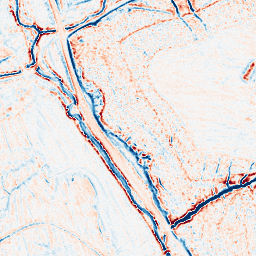
Category: edge_preserving
Decomposition family: bilateral
Decomposition parameters: d: 9
sigma_color: 150
sigma_space: 25
Upsampling method: quadratic
Upsampling parameters: scale: 8
Upsampling scale: 8